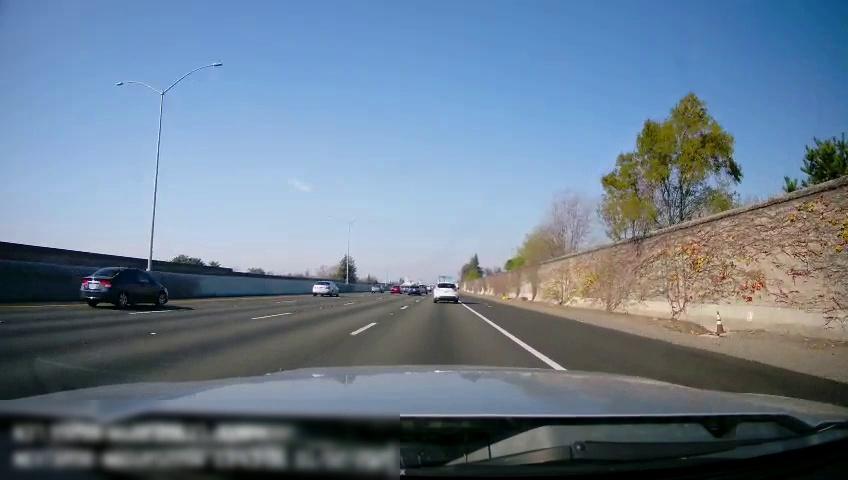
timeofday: Day
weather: Sunny
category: Drivable Space
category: Vehicles | SUV
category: Vehicles | Car
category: Vehicles | Car
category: Vehicles | SUV
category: Vehicles | Car
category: Vehicles | Car
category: Vehicles | Car
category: Lanes | Current Lane
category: Lanes | Current Lane
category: Lanes | Alternate Lane
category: Lanes | Alternate Lane
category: Lanes | Alternate Lane